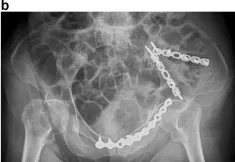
Representative post-operative X-ray images taken following surgical repair of fragility fracture of the pelvic ring. (b) Post-operative pelvic inlet view.
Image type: radiology (x_ray)